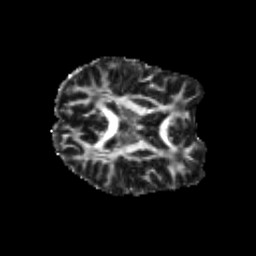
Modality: FA
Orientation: axial
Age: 24
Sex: male
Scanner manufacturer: siemens
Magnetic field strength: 3 T
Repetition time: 3.5 s
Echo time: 0.104 s